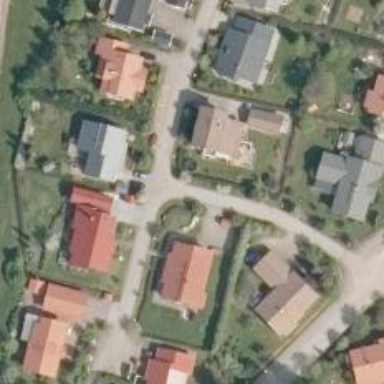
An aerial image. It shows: Living street.